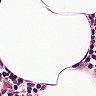
Metastatic tissue present: no